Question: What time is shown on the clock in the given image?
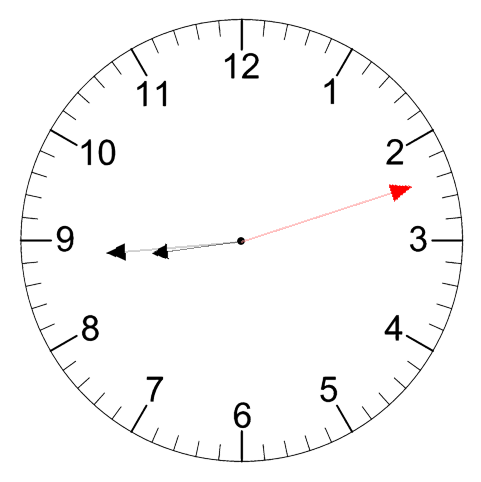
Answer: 08:44:12